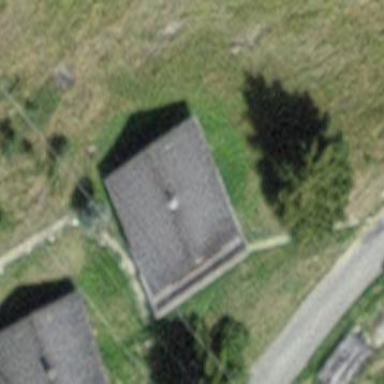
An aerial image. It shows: Detached building.